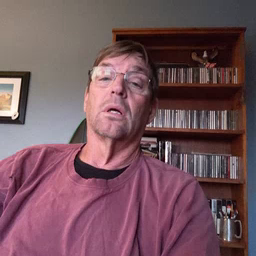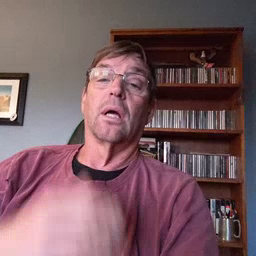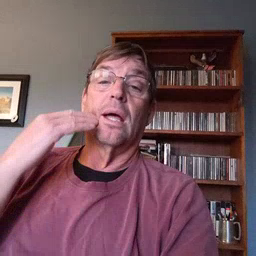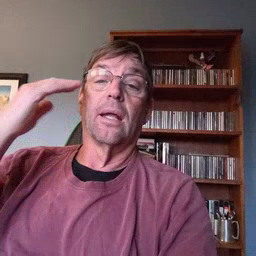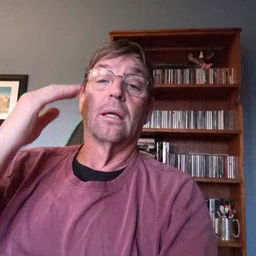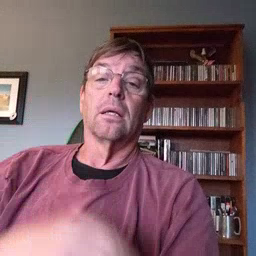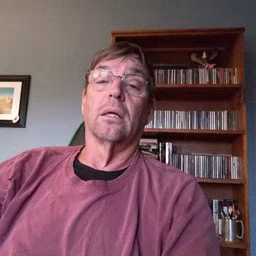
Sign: head